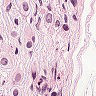
Metastatic tissue present: yes